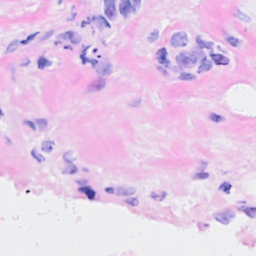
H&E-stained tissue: Breast